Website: crate-barrel
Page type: billing-address
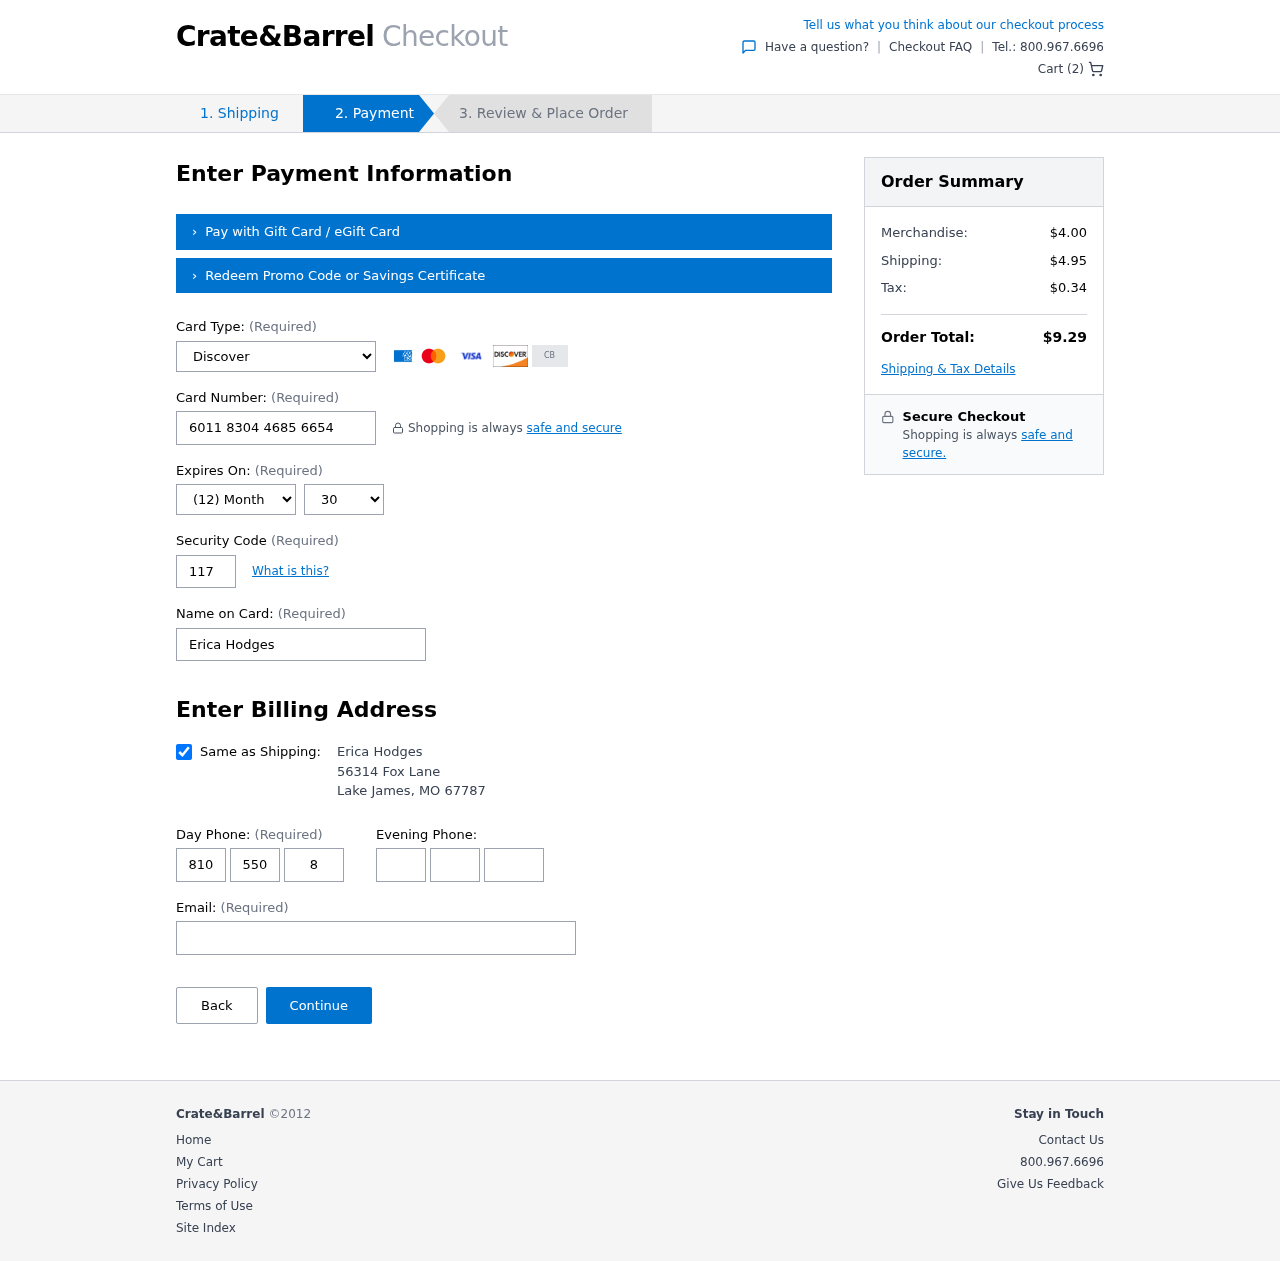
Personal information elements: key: PII_CARD_CVV
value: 117
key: PII_CARD_EXPIRY_MONTH
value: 12
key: PII_CARD_EXPIRY_YEAR
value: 30
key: PII_CARD_NUMBER
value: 6011 8304 4685 6654
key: PII_CARD_TYPE
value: Discover
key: PII_CITY
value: Lake James
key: PII_EMAIL
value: ericahodges@yahoo.com
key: PII_FULLNAME
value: Erica Hodges
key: PII_PHONE_ALT_AREA
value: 925
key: PII_PHONE_ALT_PREFIX
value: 262
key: PII_PHONE_ALT_SUFFIX
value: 6660
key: PII_PHONE_AREA
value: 810
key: PII_PHONE_PREFIX
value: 550
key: PII_PHONE_SUFFIX
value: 8353
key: PII_POSTCODE
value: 67787
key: PII_STATE_ABBR
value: MO
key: PII_STREET
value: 56314 Fox Lane
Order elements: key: ORDER_NUM_ITEMS
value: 2
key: ORDER_SUBTOTAL
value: $4.00
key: ORDER_SHIPPING_COST
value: $4.95
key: ORDER_TAX
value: $0.34
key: ORDER_TOTAL
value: $9.29